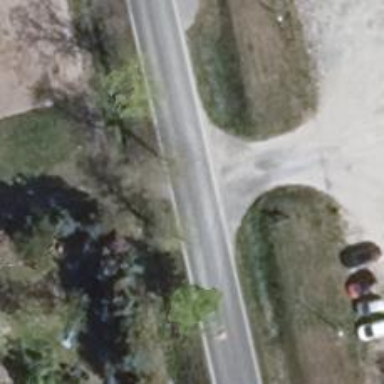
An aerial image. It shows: Secondary road with asphalt surface.